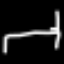
Label: bed